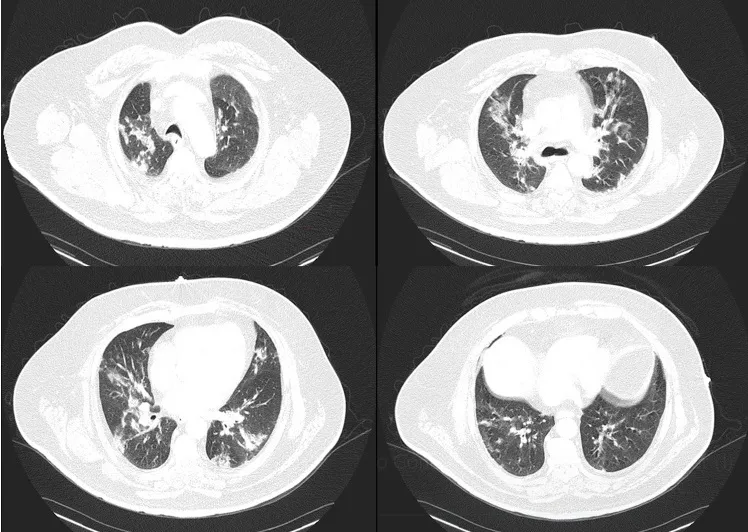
Typical tomographic findings for viral pneumonia, with involvement in 25% and 50% of the lung parenchyma. Small calcified plaque in the aortic arch and more exuberant fibrous atheromatous plaque in the descending thoracic aorta.
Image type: radiology (ct)